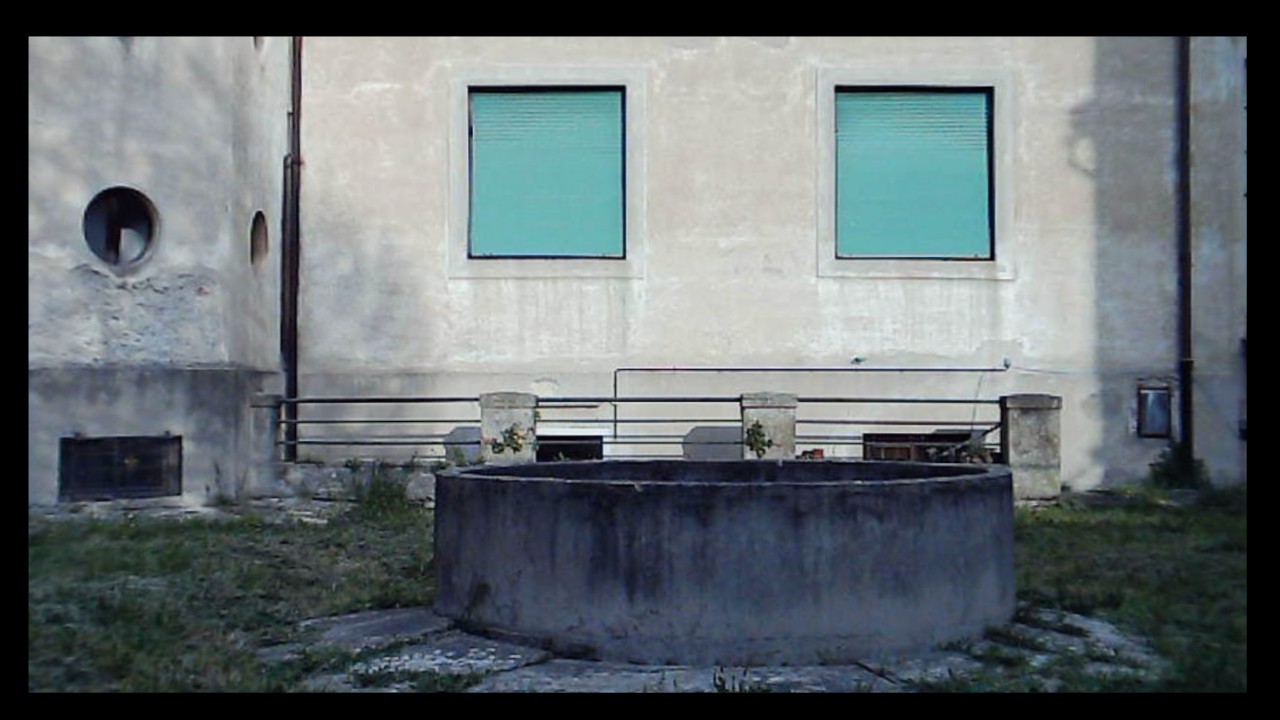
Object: Betafpv air75